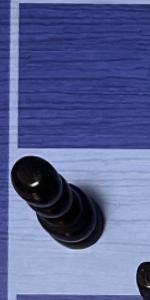
Label: Pawn_Black